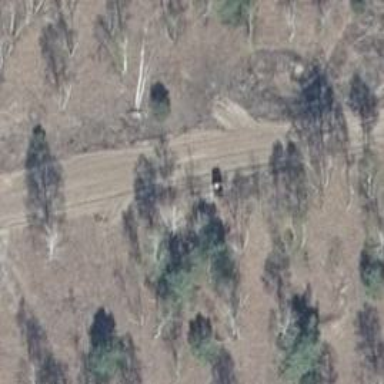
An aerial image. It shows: Hunting stand.